Question: I am using the Sync action from Visual Studio 2019 for getting artifacts from a git server. I know that Sync first is doing a pull operation and after that a push operation to the git server; but in my case it does not work like expected.
If I press Sync I'm receiving this message

But after that if I press Fetch I would expect see nothing from incoming commits, even though I'm seeing 2 incoming commits.
Any idea for this behavior?
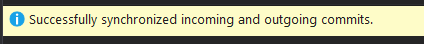
Answer: As yan commented, you should first check if it's a stable scenario. If you could reproduce this issue stably.
- 'git pull''git push'- 'git fetch'
This is not an expect behavior. You could use 'git reflog' command to track the logs and check if there is some useful information.
You could also have a try with remote git repo hosted by other sever such as GitHub. This will narrow down if it's a client side issue.
Also upgrade your VS2019 to latest version, which may do the trick.